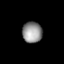
Tissue: lung
Cell type: Epithelial cells
Senescence score: 0.5712
Nuclear area (px): 409
Mean DAPI intensity: 143.99